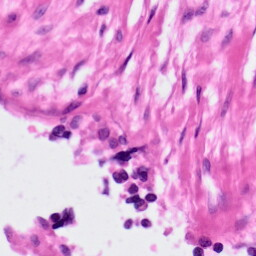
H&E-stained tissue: Ovarian